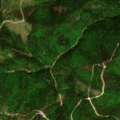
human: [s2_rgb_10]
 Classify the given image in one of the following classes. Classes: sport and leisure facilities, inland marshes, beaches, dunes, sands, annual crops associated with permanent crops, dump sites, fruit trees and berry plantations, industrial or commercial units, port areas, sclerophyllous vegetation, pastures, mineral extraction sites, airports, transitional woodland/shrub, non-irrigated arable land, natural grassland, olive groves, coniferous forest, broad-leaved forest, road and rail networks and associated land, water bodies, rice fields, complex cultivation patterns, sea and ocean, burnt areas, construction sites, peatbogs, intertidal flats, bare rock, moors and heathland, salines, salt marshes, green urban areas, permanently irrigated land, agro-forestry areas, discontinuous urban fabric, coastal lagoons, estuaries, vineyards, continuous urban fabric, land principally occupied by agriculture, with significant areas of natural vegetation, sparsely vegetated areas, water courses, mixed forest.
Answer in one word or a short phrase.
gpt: coniferous forest, mixed forest